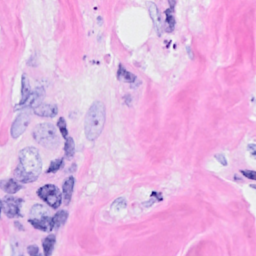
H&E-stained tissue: Breast